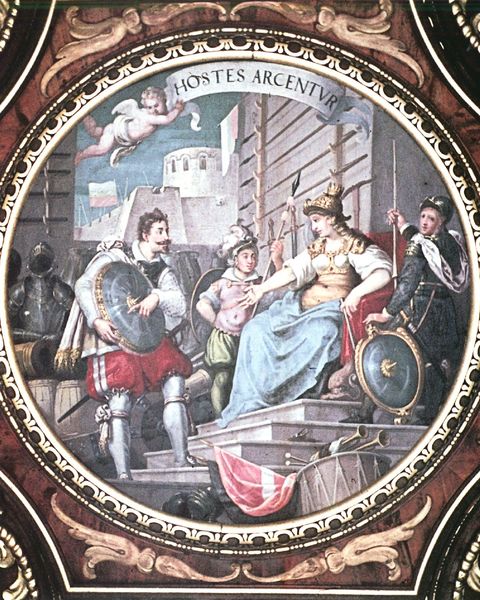
Titel: Augsburg, Rathaus, Goldener Saal
Künstler: Johann Matthias Kager
Standort: Augsburg (EU - D - B)
Schlagwörter: blau, mann, sitzen, stadt, frau, szene, gebäude, rot, ornament, hose, schnurrbart, rahmen, sockel, wache, sitzend, decke, kreis, oval, rund, turm, engel, putte, schrift, fahnen, fahne, hosen, krieg, treppe, treppen, könig, lanze, soldaten, thron, schnurbart, stufen, junge, zinnen, schild, burg, waffen, soldat, helm, göttin, ritter, trommel, rüstung, krieger, feldherr, herrscherin, königin, speer, trompeten, fresko, hörner, putten, athene, wachen, fresco, kaiserin, latein, architektir, trompete, spruchband, egnel, pauke, feind, spieße, polen, bulgarien, se, hostes arcentur, herrschering, hstes arcentur, feldherrin, weiß grün rot, hostes arcentvr, hostes, ascentur, wäcter, arcentur